Question: <URL> What do I need to add to get that?

'''
Function getZip(addr As String)
Dim allMatches As Object
Dim RE As Object
Set RE = CreateObject("vbscript.regexp")
RE.Pattern = "(\d{4})"
RE.Global = True
RE.IgnoreCase = True
Set allMatches = RE.Execute(addr)
If (allMatches.Count <> 0) Then
result = allMatches.Item(0).submatches.Item(0)
End If
getZip = result
End Function
'''
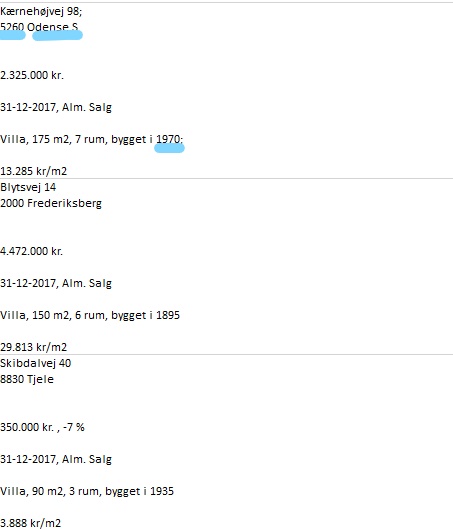
Answer: I would just add 3 patterns and a parameter 'PatternNo' to choose which pattern to use:
'''
Function getZip(addr As String, PatternNo As Long)
Dim allMatches As Object
Dim RE As Object
Set RE = CreateObject("vbscript.regexp")
Dim Patterns As Variant 'define 3 patterns 0 to 2
Patterns = Array("([0-9]{4}) .*", "[0-9]{4} (.*)", "bygget i ([0-9]{4})")
'you might want to add an error handling here (see end of this answer)
RE.Pattern = Patterns(PatternNo) 'choose pattern by its number
RE.Global = True
RE.IgnoreCase = True
Set allMatches = RE.Execute(addr)
If (allMatches.Count <> 0) Then
result = allMatches.Item(0).submatches.Item(0)
End If
getZip = result
End Function
'''
I suggest these patterns:
- '(<URL>
It is probably a good idea to check that the 'PatternNo' does not exceed the number of patterns in the array 'Patterns' and return an error if it does:
'''
If PatternNo < 0 Or PatternNo > UBound(Patterns) Then
getZip = 'return your desired error here
Exit Function
End If
'''
Also you might want to return an error if no match was found at all.